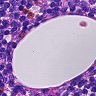
Metastatic tissue present: no